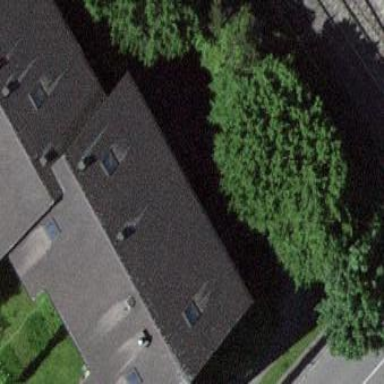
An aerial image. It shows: Residential building with gabled roof.